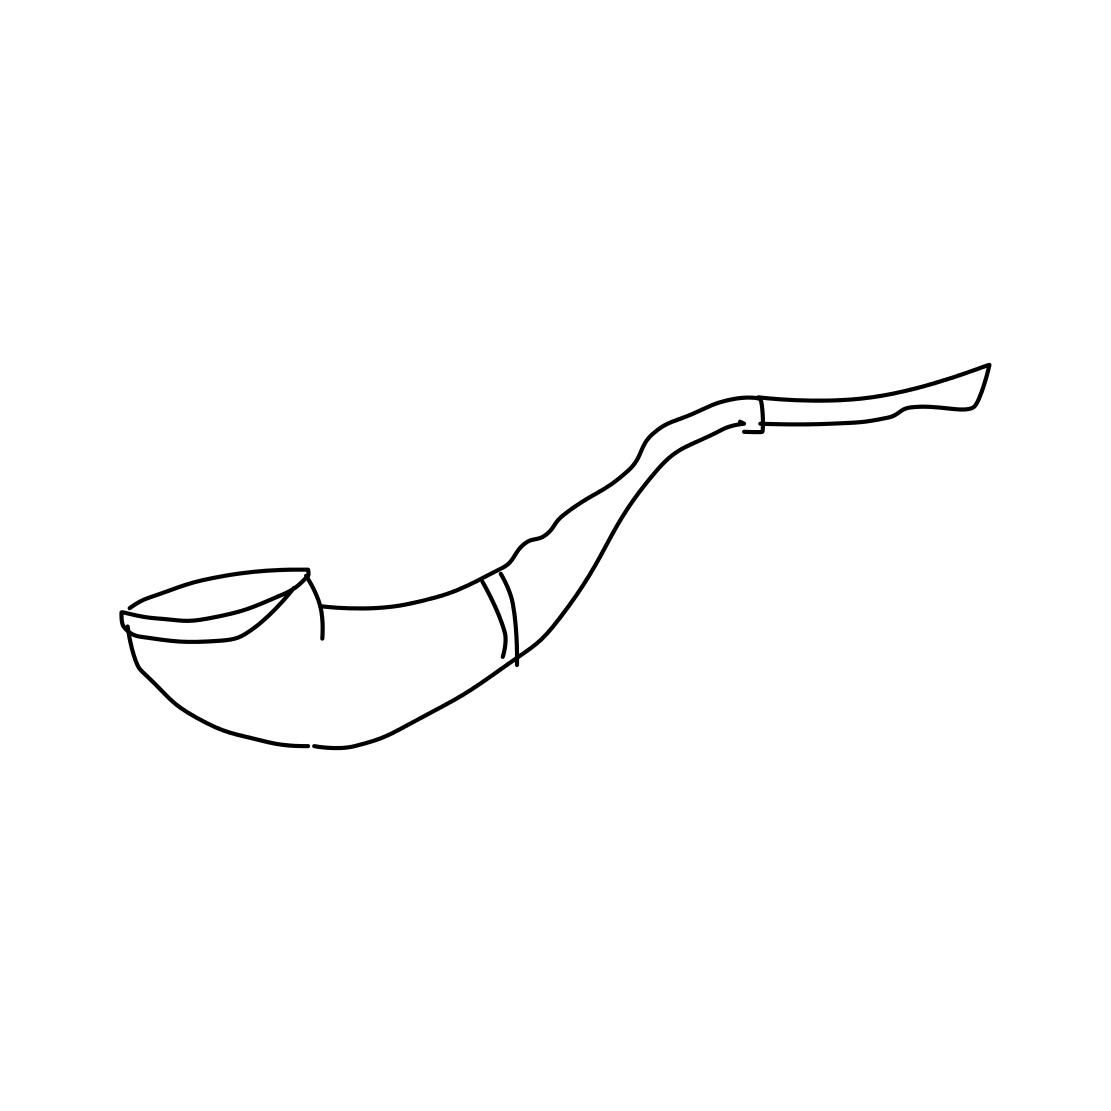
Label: pipe (for smoking)